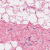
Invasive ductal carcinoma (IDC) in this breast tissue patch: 0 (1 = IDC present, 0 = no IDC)